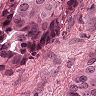
Metastatic tissue present: yes